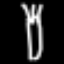
Label: fork